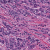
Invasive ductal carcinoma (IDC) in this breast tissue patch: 1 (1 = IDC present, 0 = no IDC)